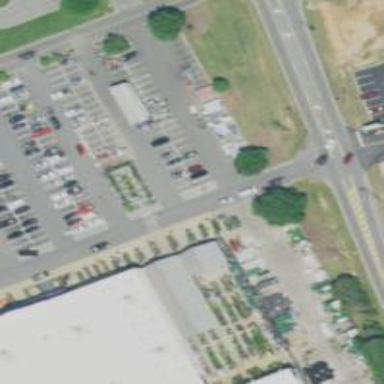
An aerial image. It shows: Garden center shop.